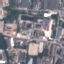
Land use / land cover class: Industrial